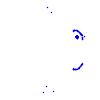
Particle: kaon